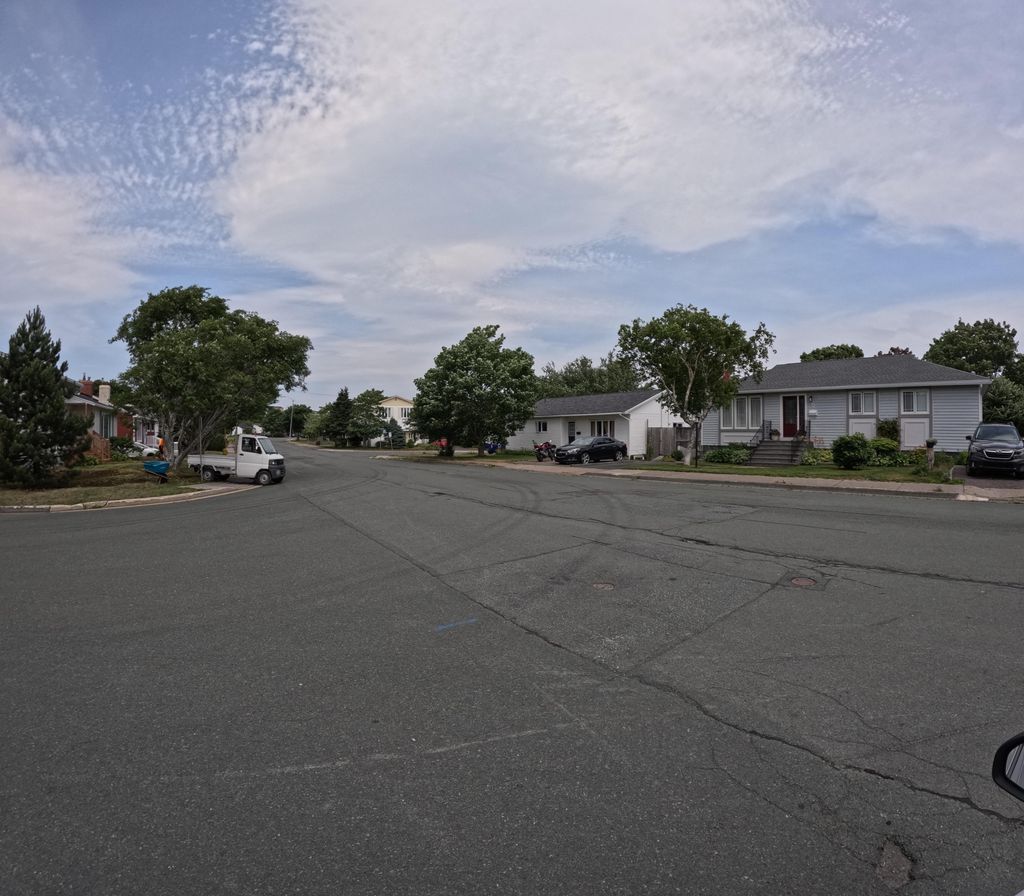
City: st_johns